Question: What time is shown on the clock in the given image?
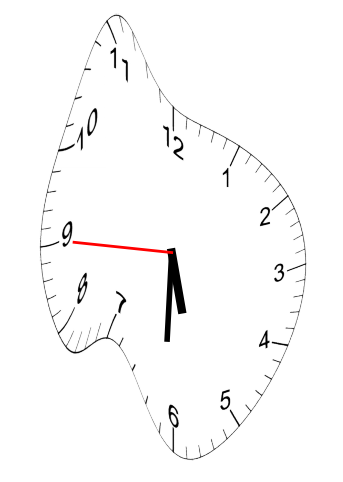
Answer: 05:30:45